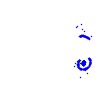
Particle: electron